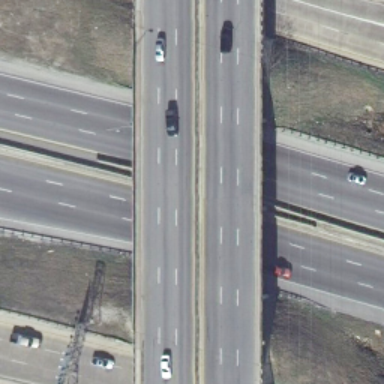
An overpass go across the roads diagonally .